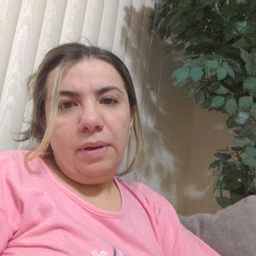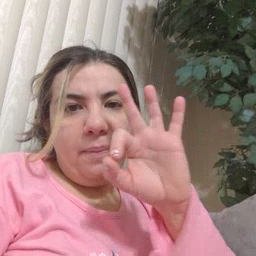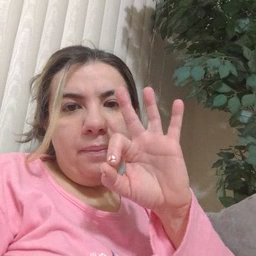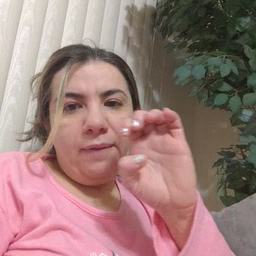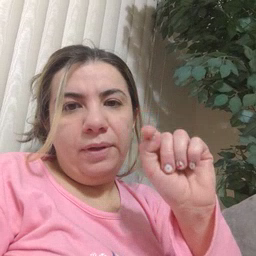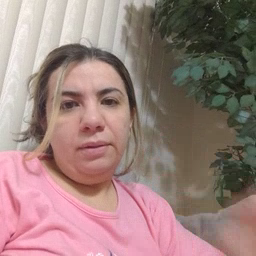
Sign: feet